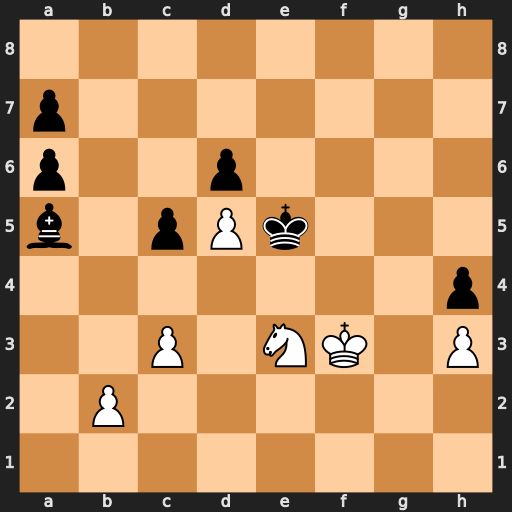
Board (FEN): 8/p7/p2p4/b1pPk3/7p/2P1NK1P/1P6/8
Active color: w
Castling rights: -
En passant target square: -
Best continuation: Nc4+ Kxd5 Nxa5